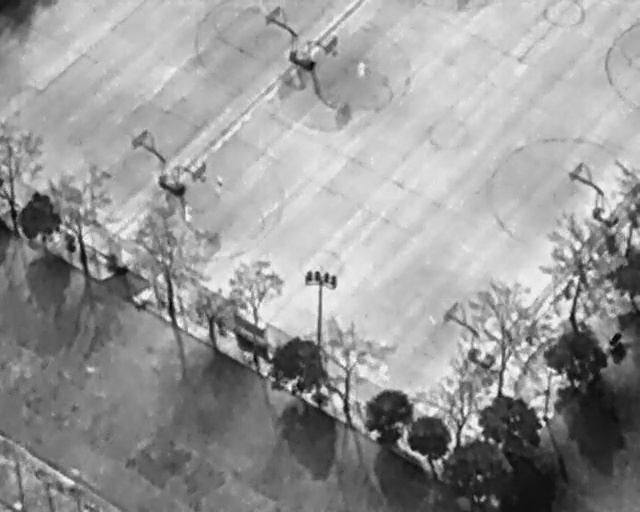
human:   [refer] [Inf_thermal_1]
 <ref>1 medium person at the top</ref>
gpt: <box>[[54, 12, 57, 14, 2]]</box>